Question: This may not be possible, but I have a DIV that I am transforming using CSS3.
'''
#mydiv.fallback {
-webkit-transform: scale(.9);
-webkit-transform-origin: center;
}
'''
Works like a charm. Except, I'm trying to create an effect similar to Mac OSX's Timemachine (faux 3D effect), where the DIV falls back in the background. For this to work aesteitcally, I need the transform-origin to NOT use it's element's center, but the user's web browser's center. It would work even if I was able to change it to use it's parent's elements coordinates for its transform.
Not sure if this is possible or not sadly. Quick image to help illustrate.

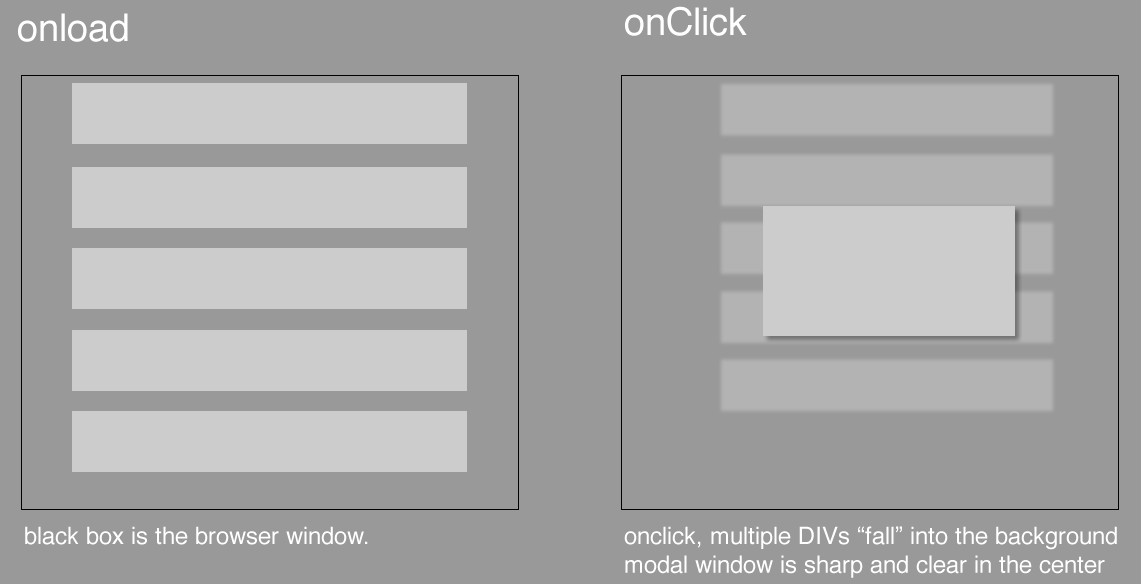
Answer: Just update 'transform-origin' whenever you want to pop out the modal window. For example:
'''
function modal() {
var transOrigin = window.innerHeight/2 + document.body.scrollTop;
container.style.webkitTransformOrigin = "50% " + transOrigin + "px";
}
'''
Here is a working example for webkit.
<URL>